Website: macys
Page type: cart
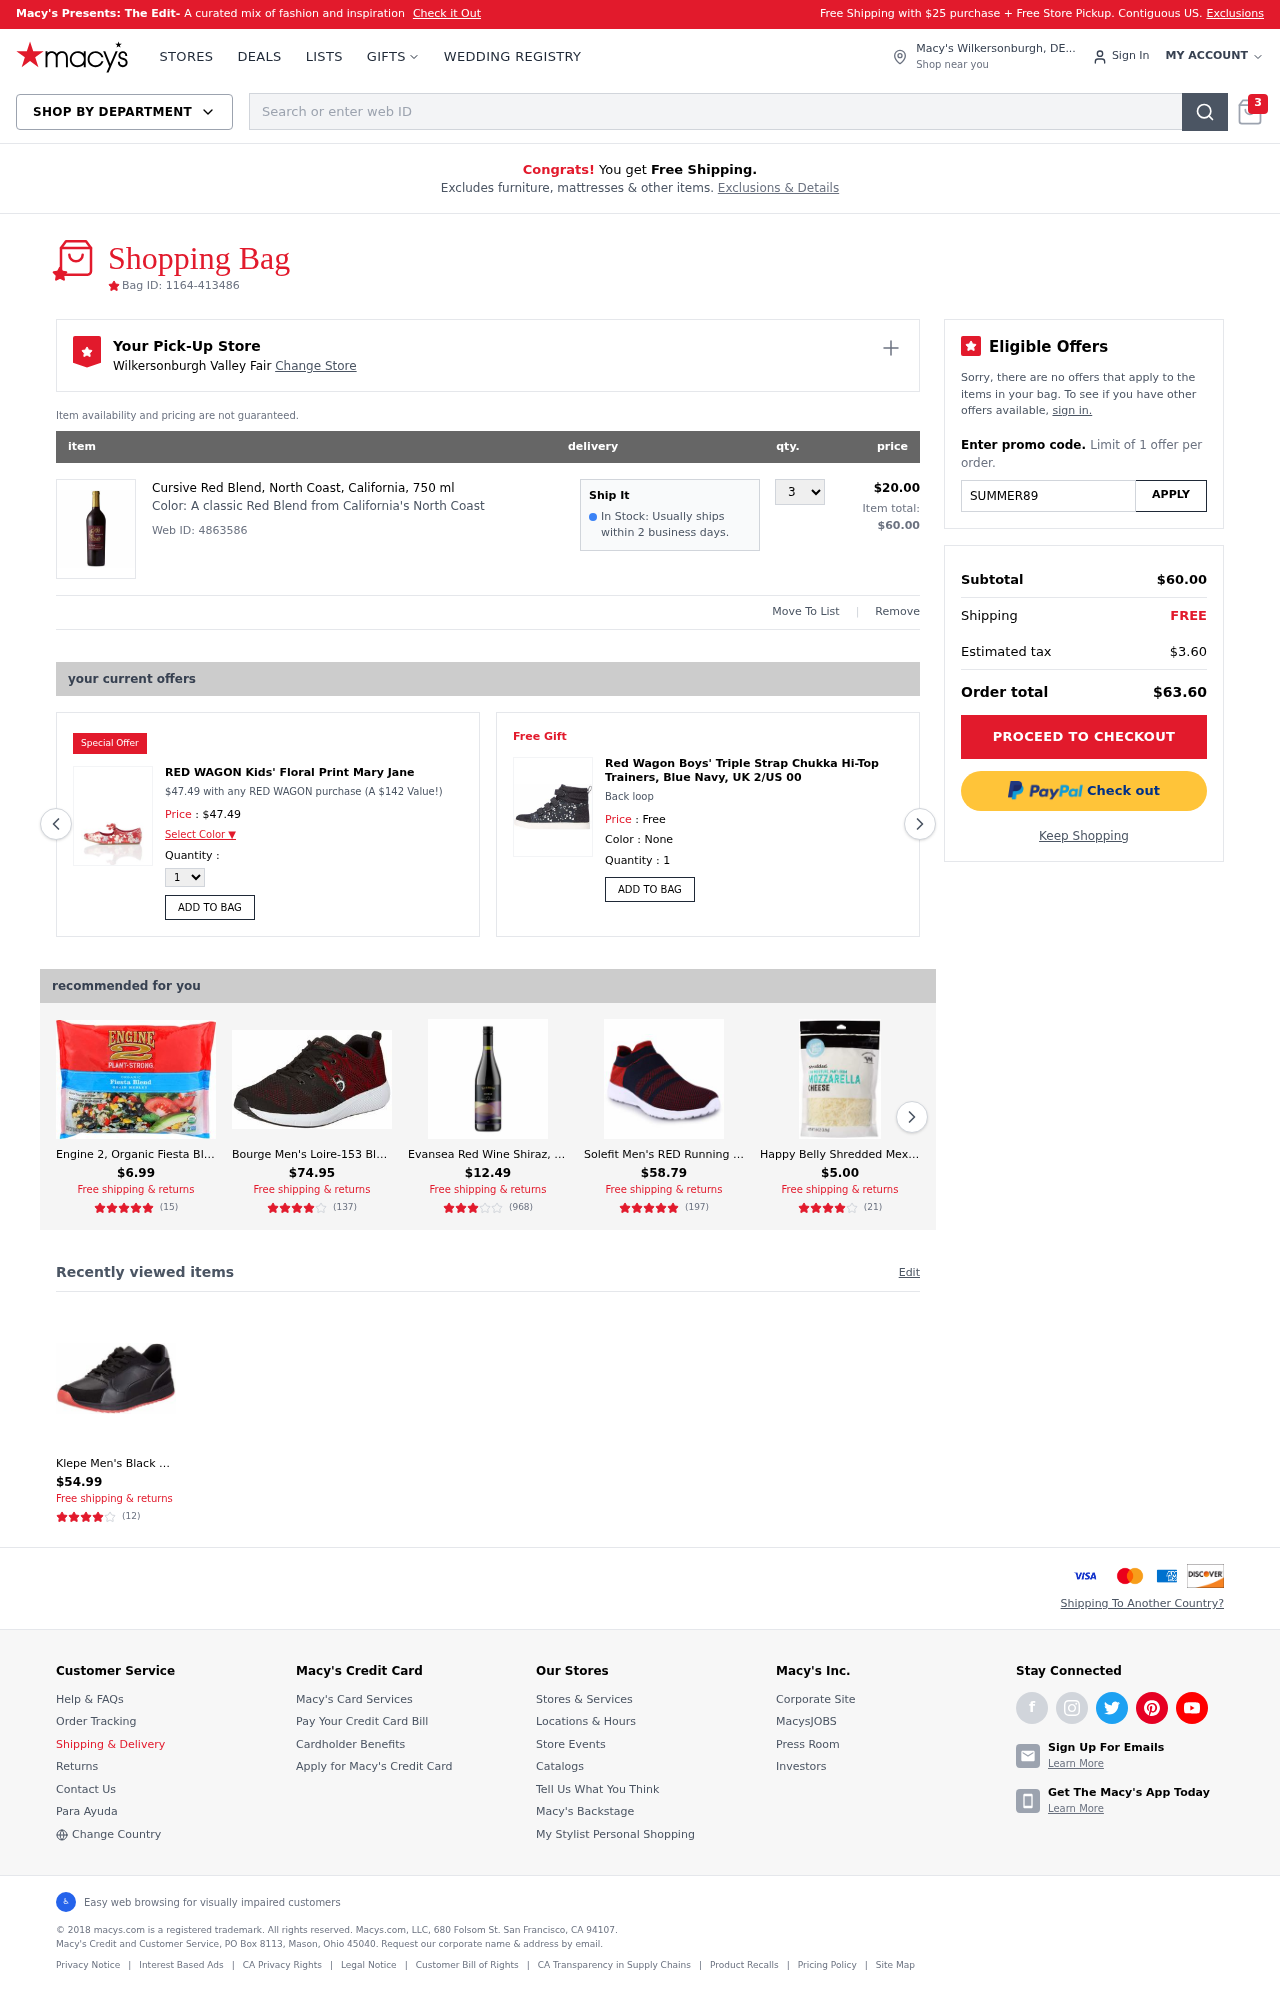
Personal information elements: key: PII_CITY
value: Wilkersonburgh Valley Fair Change Store
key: PII_CITY_STATE
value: Wilkersonburgh, DE
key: PII_PROMO_CODE
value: SUMMER89
Product elements: key: PRODUCT1_DESC
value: A classic Red Blend from California's North Coast
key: PRODUCT1_NAME
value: Cursive Red Blend, North Coast, California, 750 ml
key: PRODUCT1_PRICE
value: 20
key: PRODUCT1_QUANTITY
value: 3
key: PRODUCT2_NAME
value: RED WAGON Kids' Floral Print Mary Jane
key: PRODUCT2_PRICE
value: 47.49
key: PRODUCT3_DESC
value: Back loop
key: PRODUCT3_NAME
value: Red Wagon Boys' Triple Strap Chukka Hi-Top Trainers, Blue Navy, UK 2/US 00
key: PRODUCT4_NAME
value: Engine 2, Organic Fiesta Blend Grain Medley, 13 oz, (Frozen)
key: PRODUCT4_NUM_RATINGS
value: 15
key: PRODUCT4_PRICE
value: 6.99
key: PRODUCT4_RATING
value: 4.5
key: PRODUCT5_NAME
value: Bourge Men's Loire-153 Black and Red Running Shoes-9 UK (43 EU) (10 US) (Loire-153-09)
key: PRODUCT5_NUM_RATINGS
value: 137
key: PRODUCT5_PRICE
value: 74.95
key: PRODUCT5_RATING
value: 4.4
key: PRODUCT6_NAME
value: Evansea Red Wine Shiraz, South Africa (75cl)
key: PRODUCT6_NUM_RATINGS
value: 968
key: PRODUCT6_PRICE
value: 12.49
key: PRODUCT6_RATING
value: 3.3
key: PRODUCT7_NAME
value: Solefit Men's RED Running Shoes-9 UK (42 EU) (SLFT-1134)
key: PRODUCT7_NUM_RATINGS
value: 197
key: PRODUCT7_PRICE
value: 58.79
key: PRODUCT7_RATING
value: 4.6
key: PRODUCT8_NAME
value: Happy Belly Shredded Mexican Four Cheese Blend, 8 oz
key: PRODUCT8_NUM_RATINGS
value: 21
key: PRODUCT8_PRICE
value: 5
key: PRODUCT8_RATING
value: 4.1
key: PRODUCT9_NAME
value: Klepe Men's Black RED Double Color Running Shoes-11 UK (45 EU) (12 US) (KP841/BLKRED)
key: PRODUCT9_NUM_RATINGS
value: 12
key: PRODUCT9_PRICE
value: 54.99
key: PRODUCT9_RATING
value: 4.4
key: PRODUCT2_DESC
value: $47.49 with any RED WAGON purchase (A $142 Value!)
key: PRODUCT1_WEB_ID
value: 4863586
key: PRODUCT1_TOTAL
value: $60.00
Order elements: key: ORDER_NUM_ITEMS
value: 3
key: ORDER_ID
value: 1164-413486
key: ORDER_SUBTOTAL
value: $60.00
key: ORDER_TAX
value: $3.60
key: ORDER_TOTAL
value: $63.60
Search elements: key: HEADER_SEARCH
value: Search or enter web ID